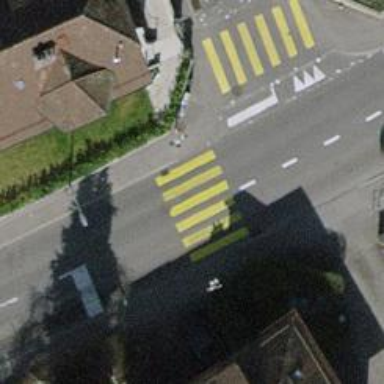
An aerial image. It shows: Crossing with traffic signals.